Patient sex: M
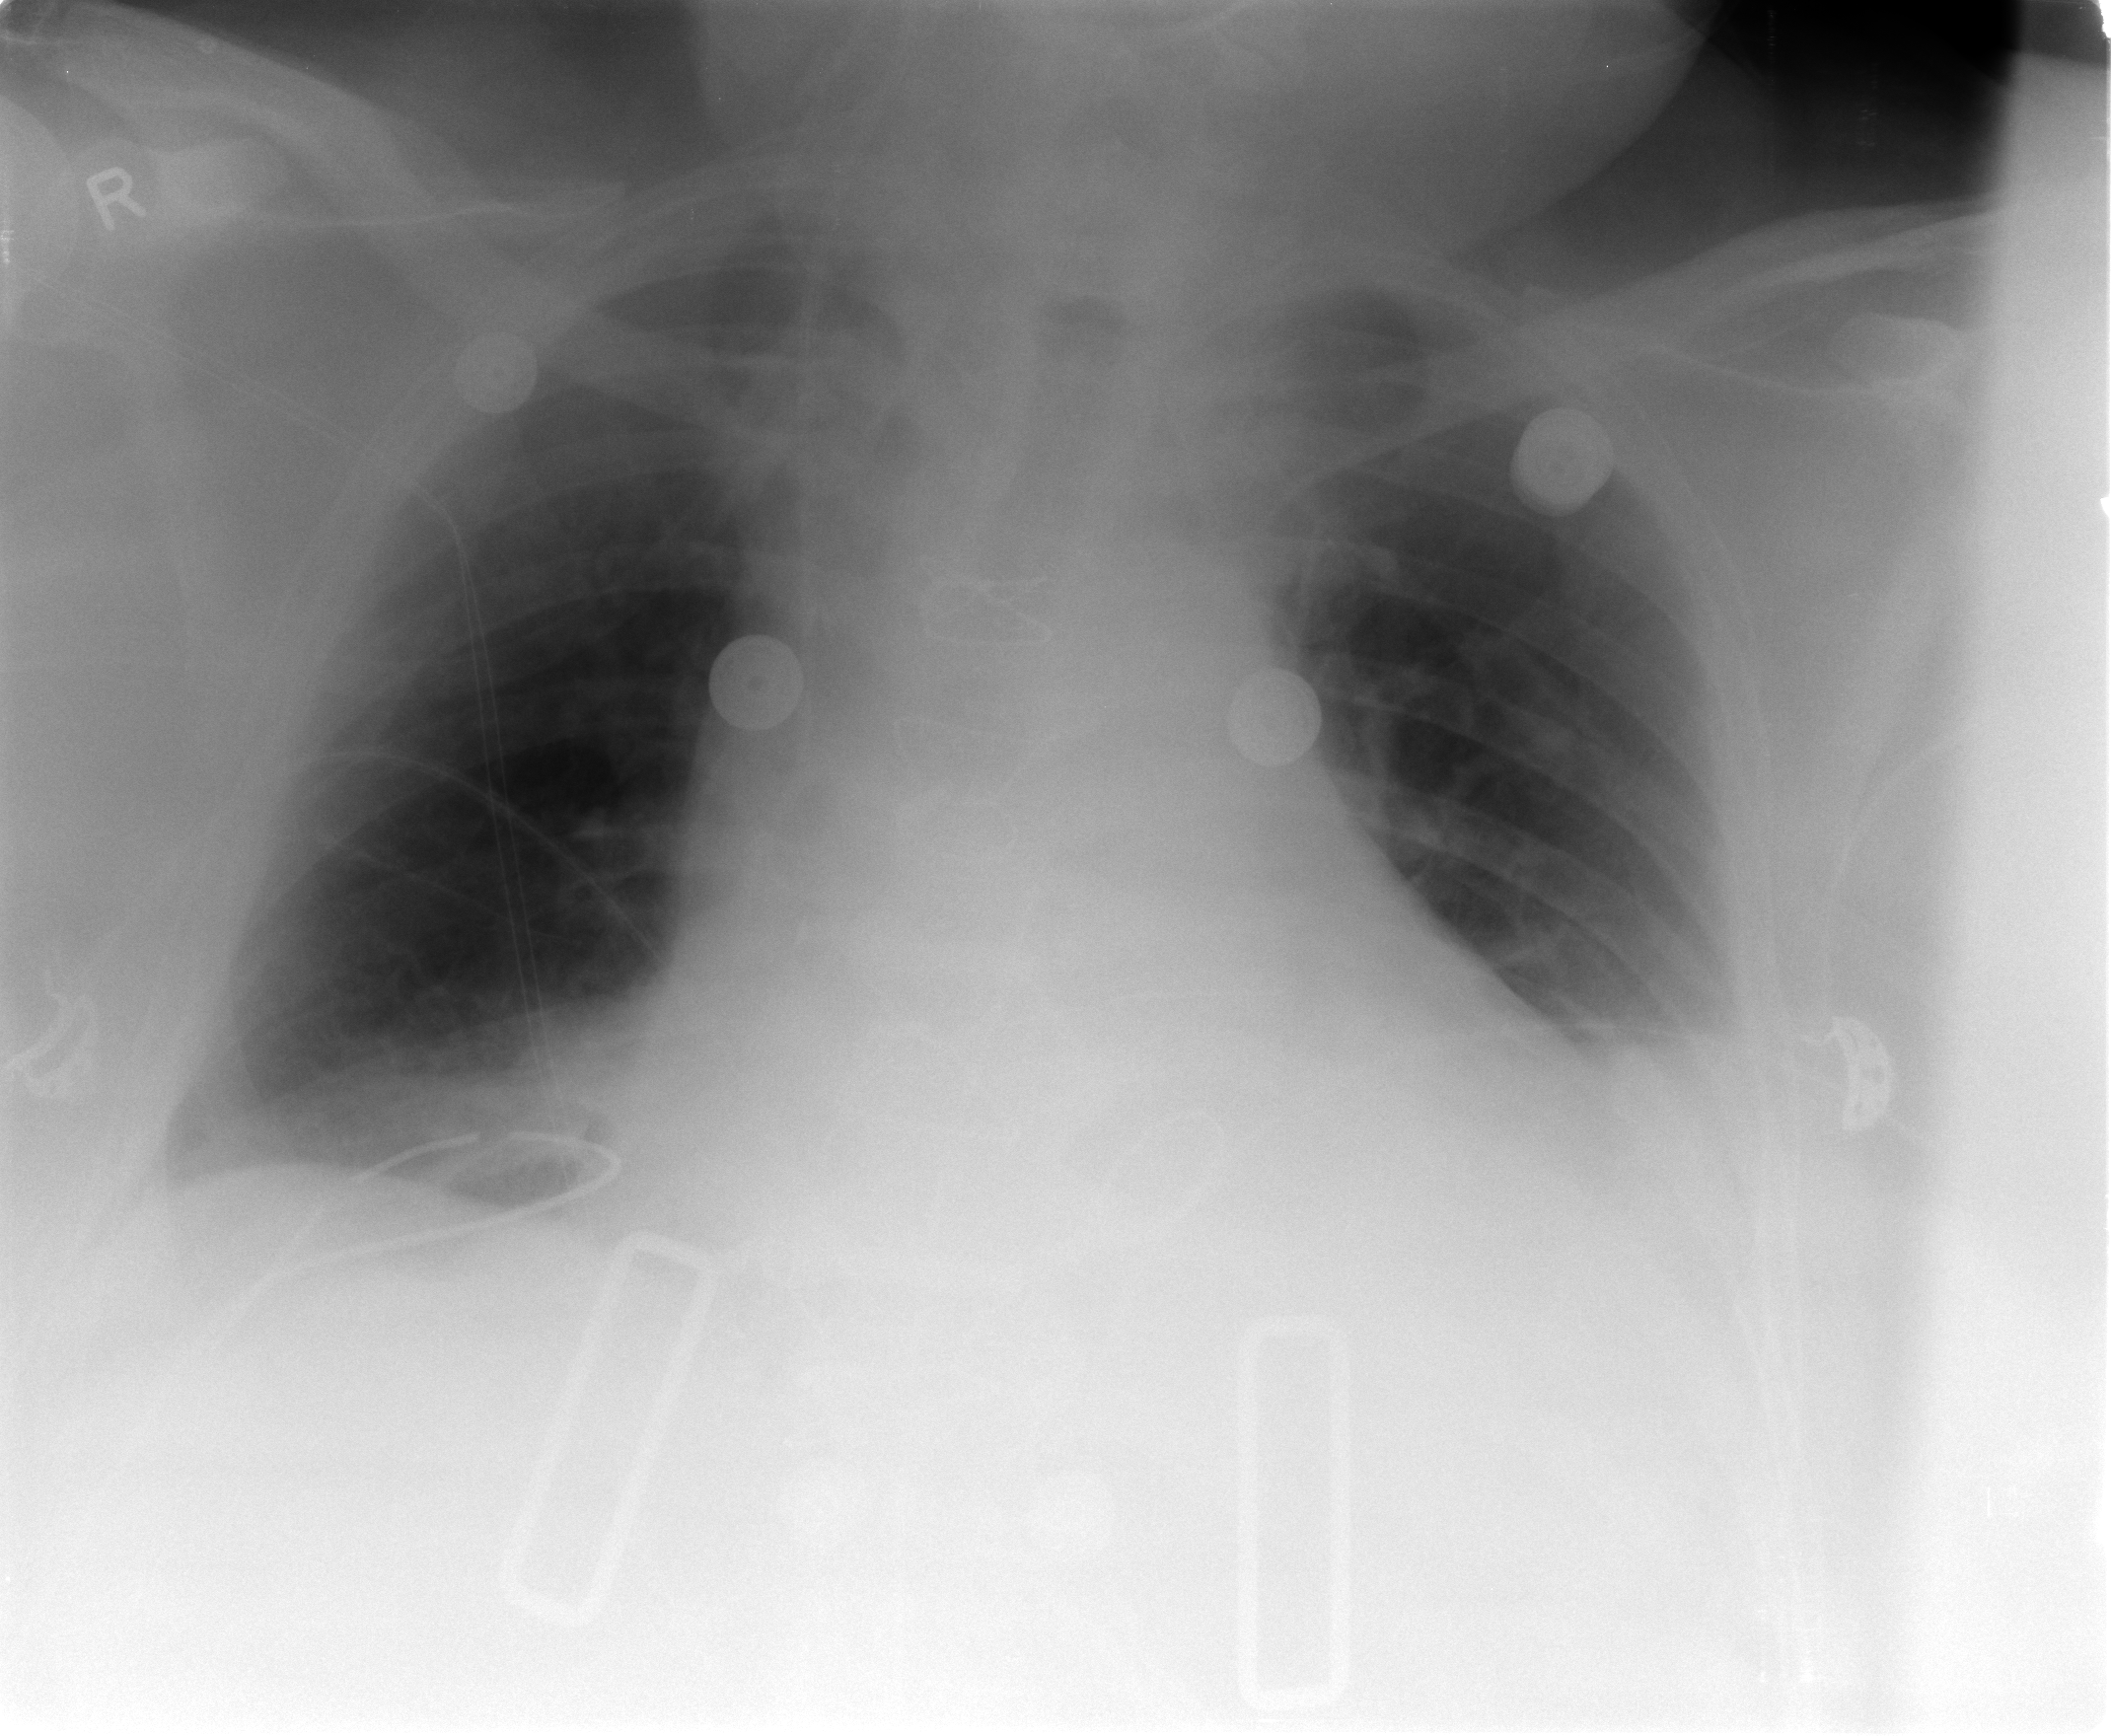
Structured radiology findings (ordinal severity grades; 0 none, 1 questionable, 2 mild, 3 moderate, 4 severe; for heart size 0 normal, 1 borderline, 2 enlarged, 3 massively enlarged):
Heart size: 2
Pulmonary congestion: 0
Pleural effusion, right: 1
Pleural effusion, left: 2
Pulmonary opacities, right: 0
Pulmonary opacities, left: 0
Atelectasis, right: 2
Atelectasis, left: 3